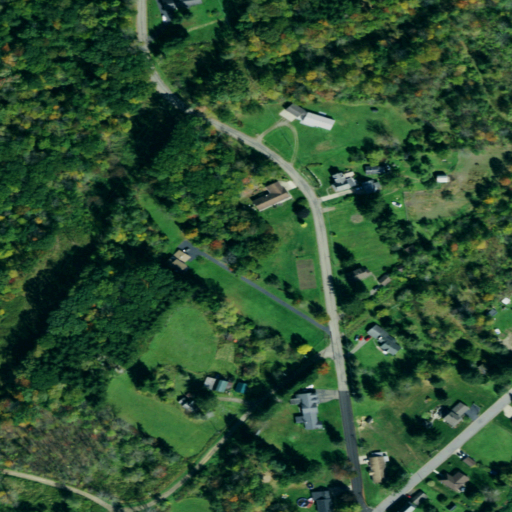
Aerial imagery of valley in New York named Johnson Hollow containing deciduous forest, mixed forest, open development, low intensity development, pasture, and shrub